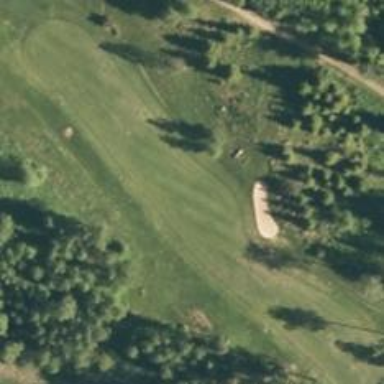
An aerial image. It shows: View of golf hole.